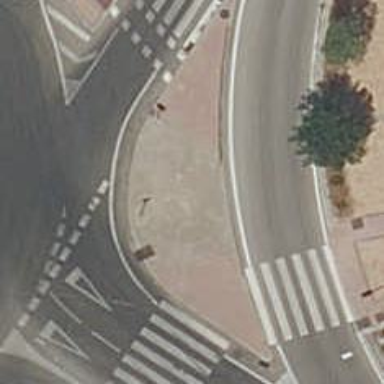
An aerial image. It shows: Sidewalk along the footway.